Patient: sex F, age 62
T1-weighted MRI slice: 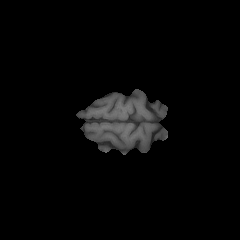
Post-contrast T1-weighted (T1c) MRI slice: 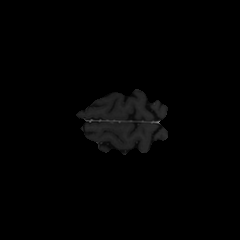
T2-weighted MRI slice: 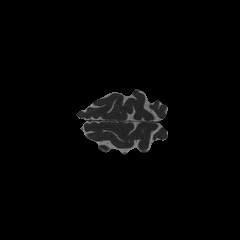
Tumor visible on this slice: no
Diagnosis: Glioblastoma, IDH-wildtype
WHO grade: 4